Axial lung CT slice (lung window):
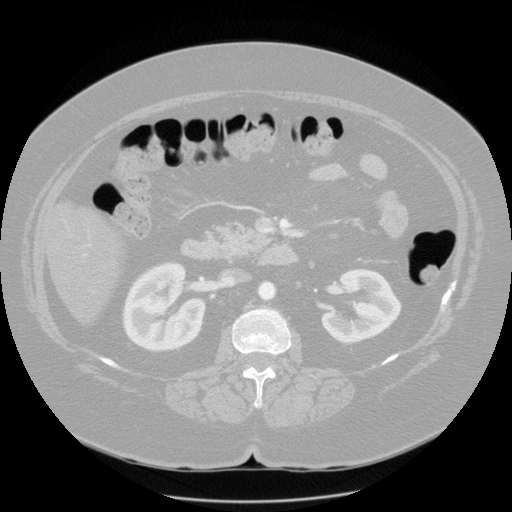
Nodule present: no